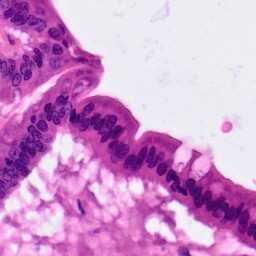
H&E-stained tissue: Pancreatic